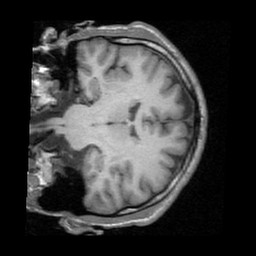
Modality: T1w
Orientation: coronal
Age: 33